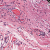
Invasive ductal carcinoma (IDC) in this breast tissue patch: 0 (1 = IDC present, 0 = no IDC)